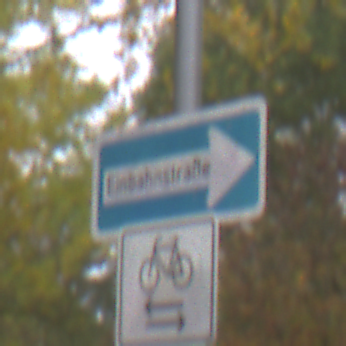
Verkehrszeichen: EinbahnstrasseRechtsweisend
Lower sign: RichtungsangabeDurchPfeile9
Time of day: Midday
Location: Outdoor (Nature)
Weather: Overcast
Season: Autumn
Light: Natural